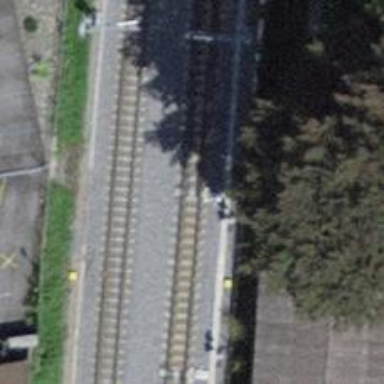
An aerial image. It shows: Narrow-gauge railway with 1 track. The tracks are electrified with contact line.